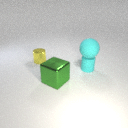
small cyan rubber cylinder below large cyan rubber sphere